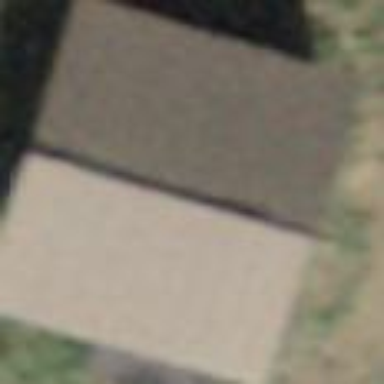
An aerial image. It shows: Rural barn.